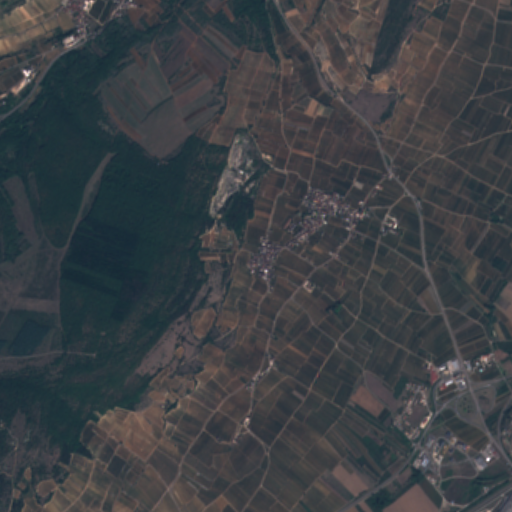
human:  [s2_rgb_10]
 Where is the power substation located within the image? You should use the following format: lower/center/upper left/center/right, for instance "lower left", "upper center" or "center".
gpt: The power substation is located in the lower right of the image.
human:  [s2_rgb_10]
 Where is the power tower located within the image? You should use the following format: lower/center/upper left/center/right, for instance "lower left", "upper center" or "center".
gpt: The power tower is located in the lower right of the image.
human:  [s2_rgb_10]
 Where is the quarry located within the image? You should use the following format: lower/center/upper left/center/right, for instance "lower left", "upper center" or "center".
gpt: The quarry is located in the upper center of the image.
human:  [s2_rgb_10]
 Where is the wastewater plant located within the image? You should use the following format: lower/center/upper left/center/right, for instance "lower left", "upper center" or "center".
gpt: The wastewater plant is located in the lower right of the image.
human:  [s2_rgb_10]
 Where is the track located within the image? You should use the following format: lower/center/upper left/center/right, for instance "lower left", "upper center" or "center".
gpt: There is no track in the image.